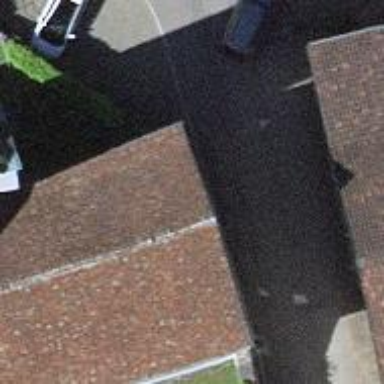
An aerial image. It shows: Building with ridged roof.